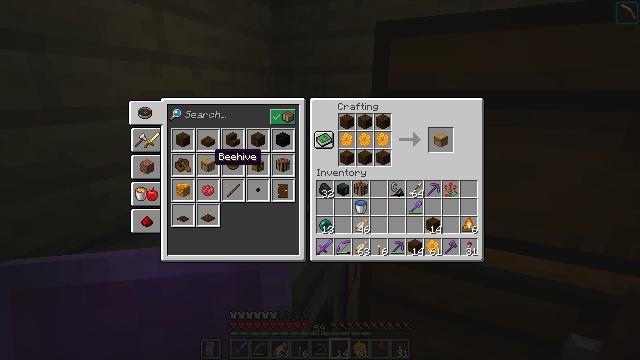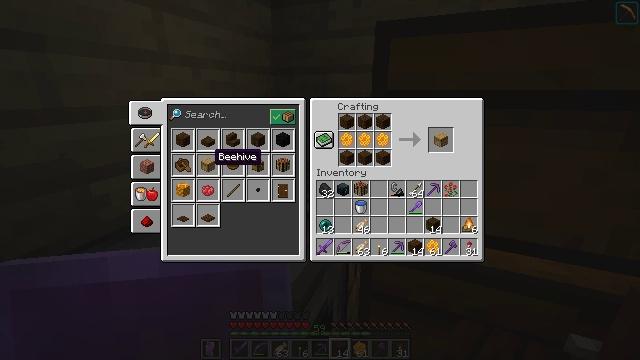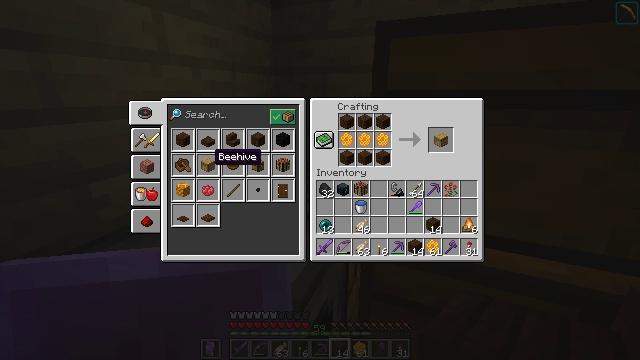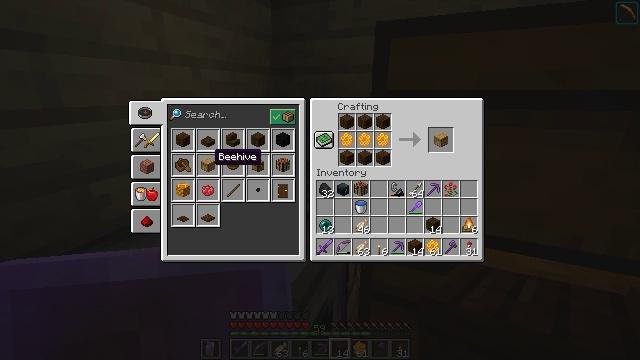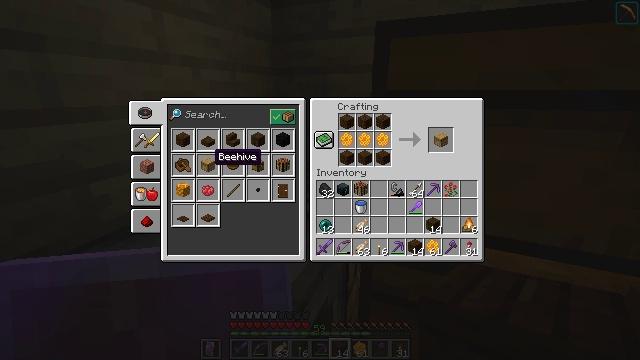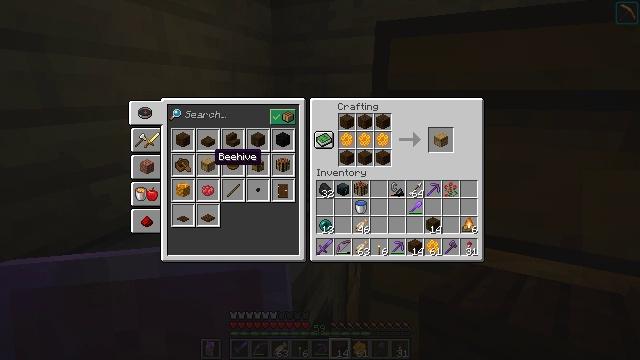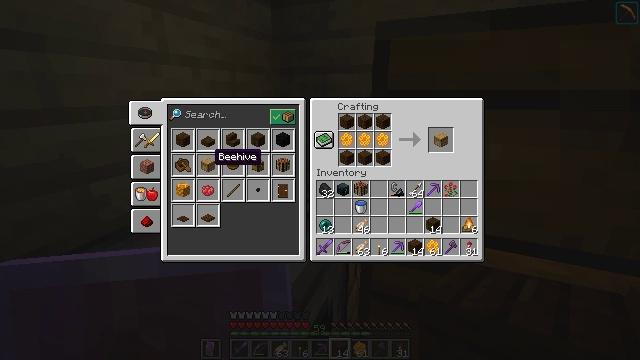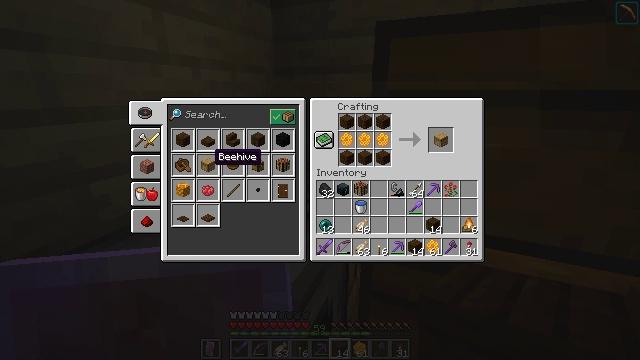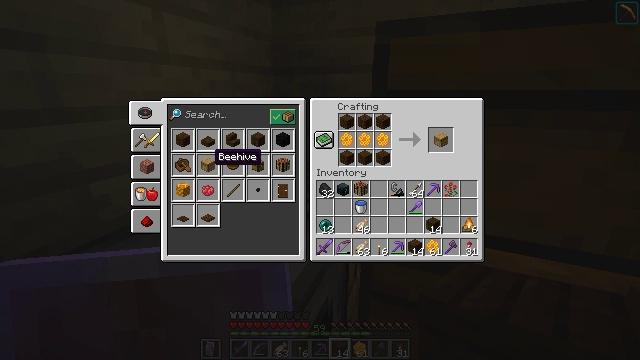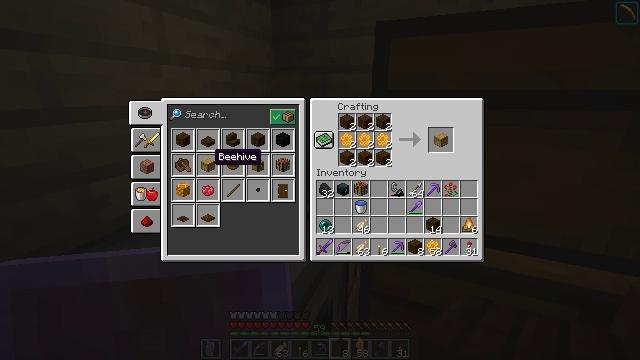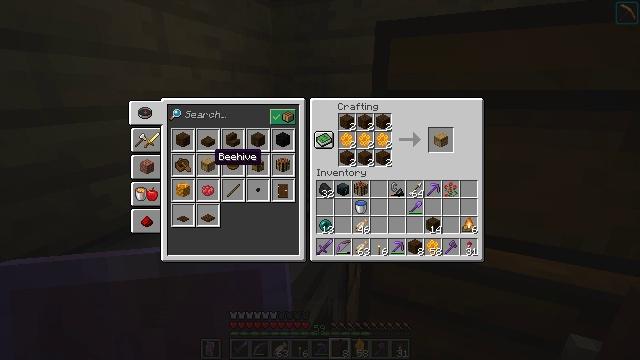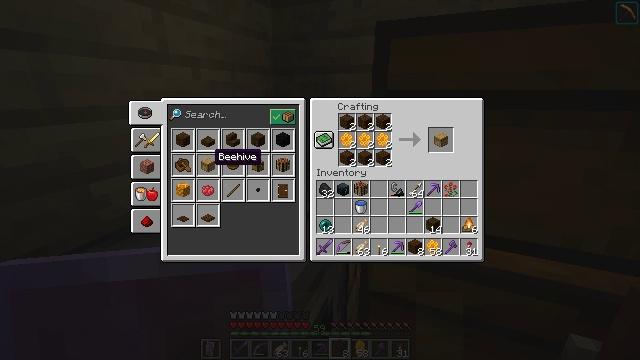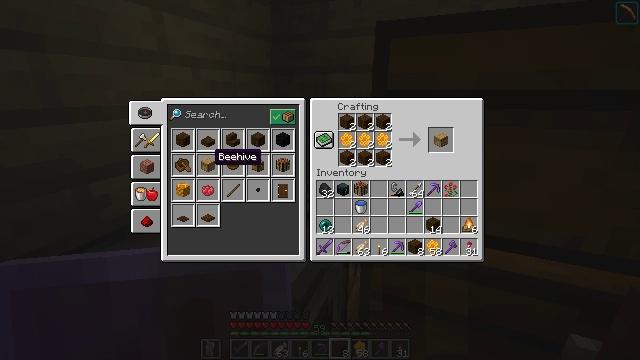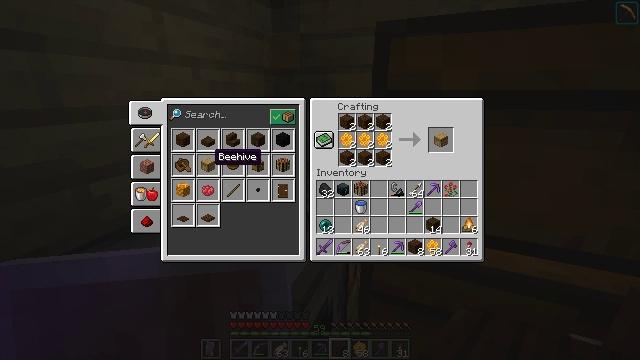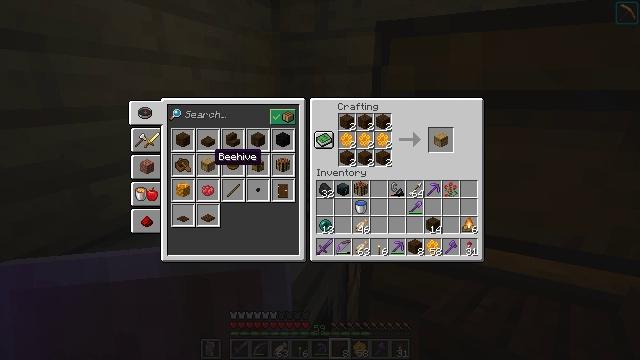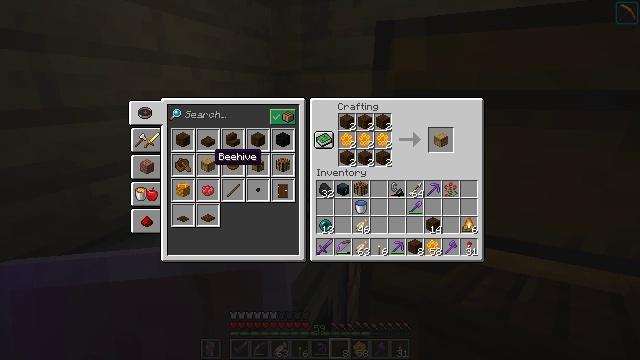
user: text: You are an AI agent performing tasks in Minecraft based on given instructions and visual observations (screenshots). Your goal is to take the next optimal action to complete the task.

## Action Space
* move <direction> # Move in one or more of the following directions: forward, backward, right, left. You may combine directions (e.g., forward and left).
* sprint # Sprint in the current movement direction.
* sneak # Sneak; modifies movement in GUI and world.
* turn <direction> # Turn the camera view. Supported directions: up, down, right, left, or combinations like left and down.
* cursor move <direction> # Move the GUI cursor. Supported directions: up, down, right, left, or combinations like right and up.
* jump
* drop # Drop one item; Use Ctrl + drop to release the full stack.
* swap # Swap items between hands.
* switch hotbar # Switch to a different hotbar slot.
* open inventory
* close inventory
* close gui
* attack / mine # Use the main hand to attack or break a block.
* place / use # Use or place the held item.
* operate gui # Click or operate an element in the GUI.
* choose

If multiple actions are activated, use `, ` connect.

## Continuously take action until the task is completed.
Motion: motion action
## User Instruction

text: Combine planks and honeycombs to make a beehive.
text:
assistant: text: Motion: no_op
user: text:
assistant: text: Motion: no_op
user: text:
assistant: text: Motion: attack / mine
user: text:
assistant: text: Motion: attack / mine
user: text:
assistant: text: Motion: attack / mine
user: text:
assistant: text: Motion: attack / mine
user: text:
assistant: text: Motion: no_op
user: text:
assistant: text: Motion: no_op
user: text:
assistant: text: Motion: no_op
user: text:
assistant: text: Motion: no_op
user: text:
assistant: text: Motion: no_op
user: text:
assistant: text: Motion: no_op
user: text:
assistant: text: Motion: no_op
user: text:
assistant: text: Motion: no_op
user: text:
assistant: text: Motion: attack / mine
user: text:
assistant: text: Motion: attack / mine
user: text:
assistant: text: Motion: attack / mine
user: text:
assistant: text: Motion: no_op
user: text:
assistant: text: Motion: no_op
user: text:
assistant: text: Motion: no_op
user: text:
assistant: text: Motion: no_op
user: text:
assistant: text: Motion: no_op
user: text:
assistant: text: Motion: no_op
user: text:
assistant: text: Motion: no_op
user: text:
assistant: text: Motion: no_op
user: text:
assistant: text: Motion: no_op
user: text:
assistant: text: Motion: no_op
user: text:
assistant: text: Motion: no_op
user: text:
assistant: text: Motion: no_op
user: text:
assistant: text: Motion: no_op